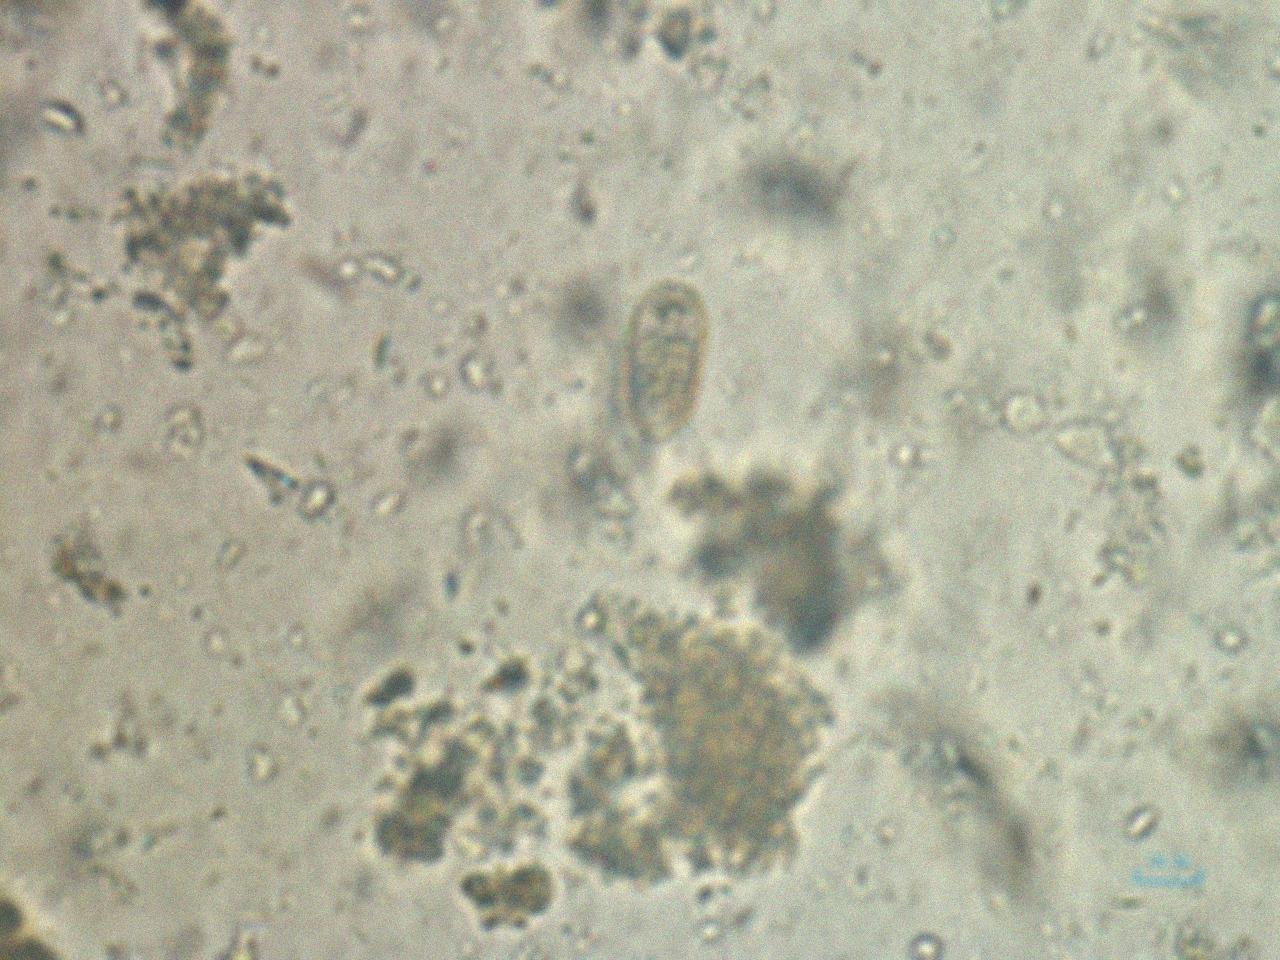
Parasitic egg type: Capillaria philippinensis